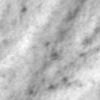
Label: no_change